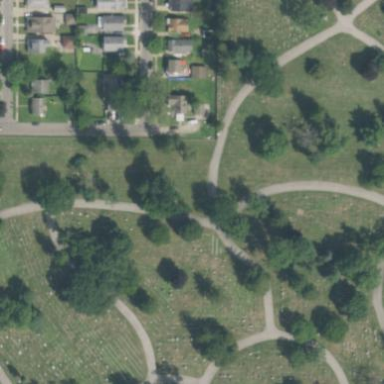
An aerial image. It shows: Cemetery.